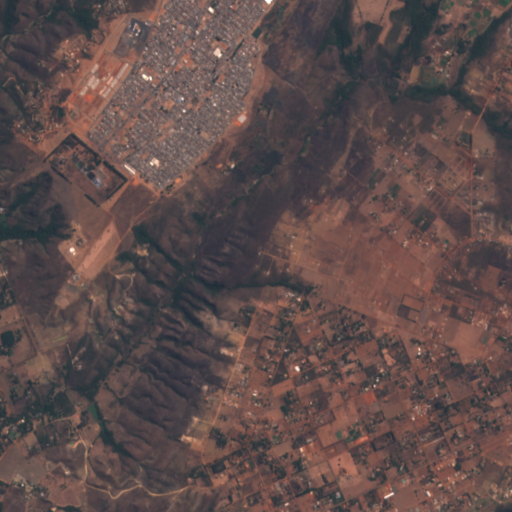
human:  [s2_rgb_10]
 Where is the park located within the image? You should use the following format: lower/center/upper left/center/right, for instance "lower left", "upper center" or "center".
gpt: The park is located in the upper left of the image.
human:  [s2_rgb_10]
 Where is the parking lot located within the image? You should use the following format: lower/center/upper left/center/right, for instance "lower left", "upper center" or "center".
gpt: The parking lot is located in the upper left of the image.
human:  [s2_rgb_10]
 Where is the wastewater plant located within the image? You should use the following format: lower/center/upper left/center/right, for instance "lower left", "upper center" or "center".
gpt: The wastewater plant is located in the upper left of the image.
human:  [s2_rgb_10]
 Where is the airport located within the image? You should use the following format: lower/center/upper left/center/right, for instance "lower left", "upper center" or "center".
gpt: There is no airport in the image.